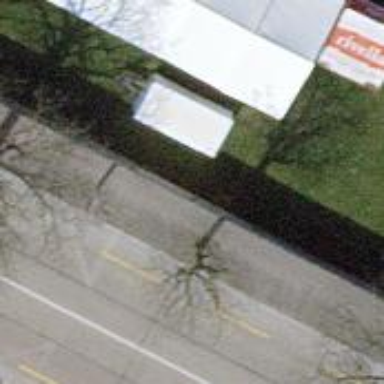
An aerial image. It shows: Avenue lined with deciduous broadleaved trees.